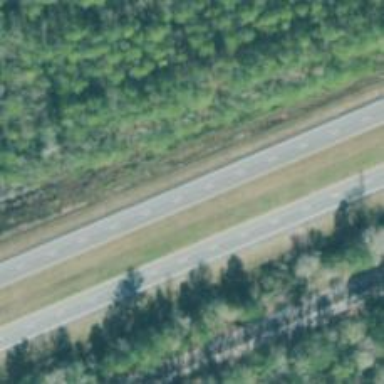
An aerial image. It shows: Expressway with asphalt surface classified as trunk highway.